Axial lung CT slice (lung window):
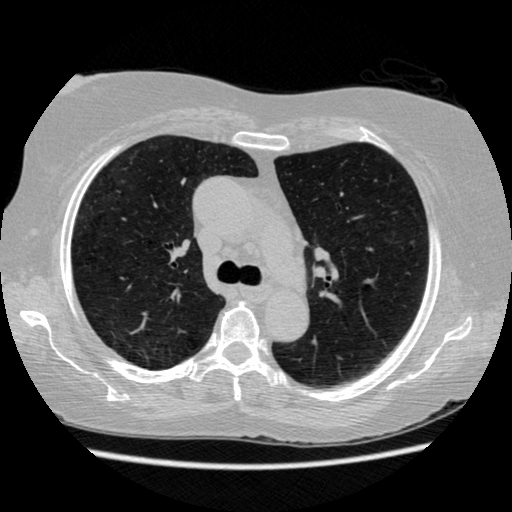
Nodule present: no